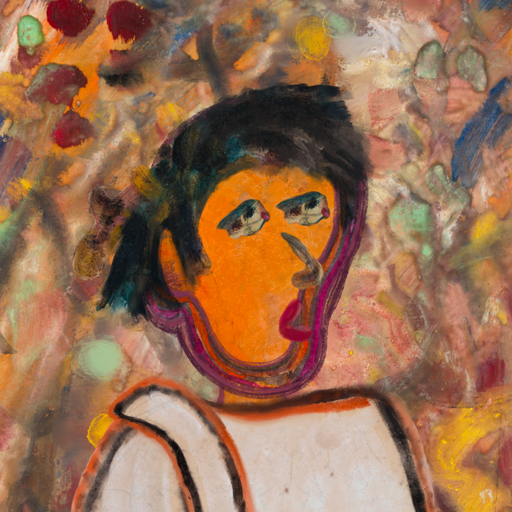
Background: Mother_And_Son_Mother, Head And Neck Side: Hypocrite_w_Hair, Face Side: Pipe, Bust: Roy_Bahadur, Hair Side: Pipe, Head Accessory: Blank, Second Necklace: Blank, Necklace: Blank, Baby: Blank